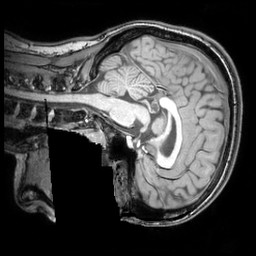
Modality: T1w
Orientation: sagittal
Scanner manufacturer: philips
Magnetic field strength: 3 T
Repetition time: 0.00811 s
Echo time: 0.003713 s